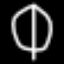
Label: leaf